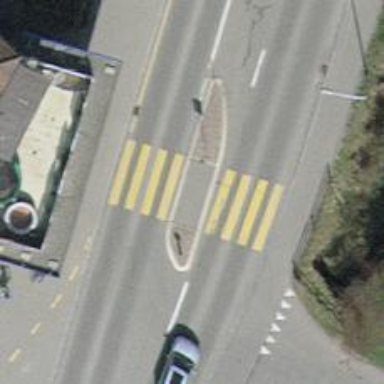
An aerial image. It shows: Uncontrolled crossing with pedestrian island.